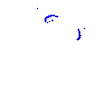
Particle: kaon